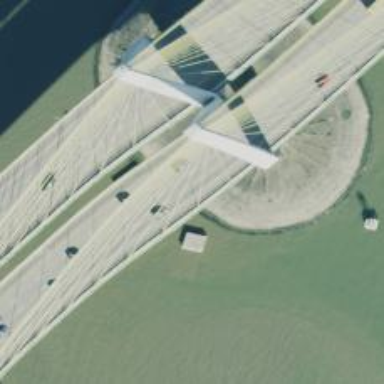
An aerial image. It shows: Suspension bridge crossing motorway.